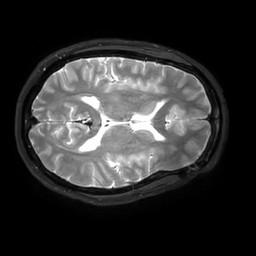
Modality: T2w
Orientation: axial
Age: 47
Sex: female
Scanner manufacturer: philips
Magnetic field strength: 3 T
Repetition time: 2.5 s
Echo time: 0.2438 s